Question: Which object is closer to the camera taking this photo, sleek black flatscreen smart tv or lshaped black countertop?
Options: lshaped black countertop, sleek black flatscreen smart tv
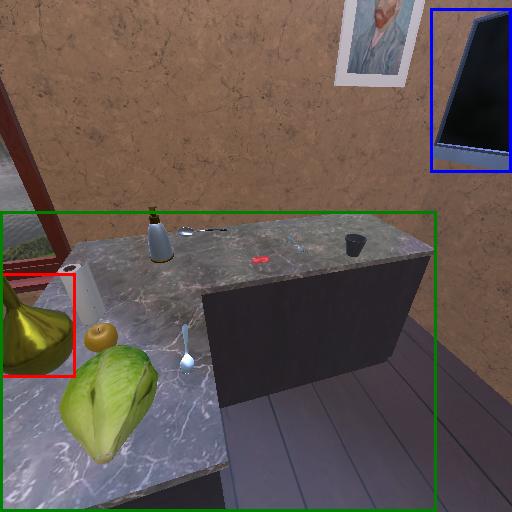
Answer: lshaped black countertop